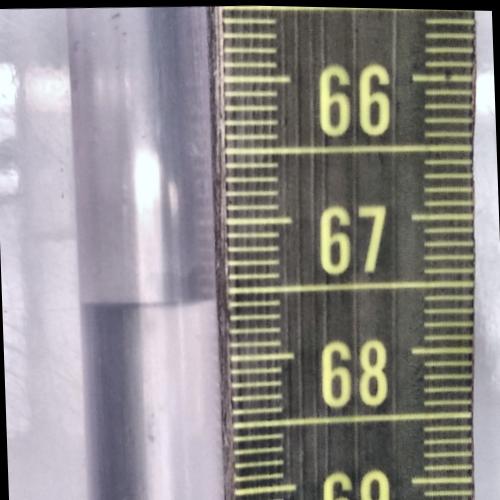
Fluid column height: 67.6 cm